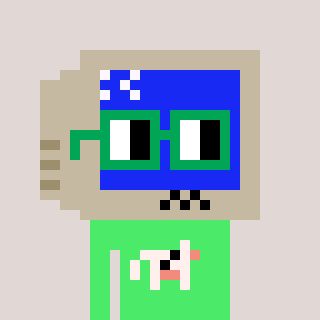
a pixel art character with square green glasses, a old monitor-shaped head and a teal-colored body on a warm background